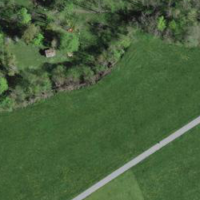
EUNIS habitat code: 25
Species observed at this site:
Geum rivale